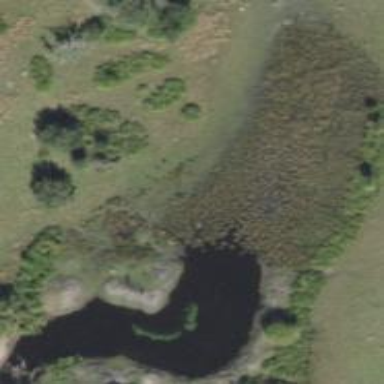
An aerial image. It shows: Marshy wetland area.